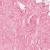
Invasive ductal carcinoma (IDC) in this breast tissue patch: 0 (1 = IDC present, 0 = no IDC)